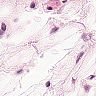
Metastatic tissue present: no